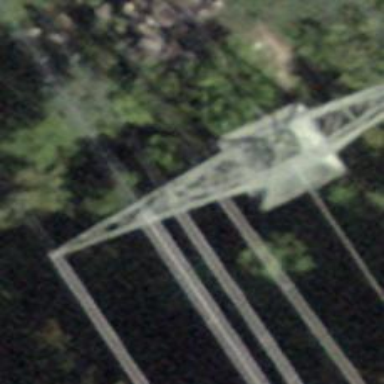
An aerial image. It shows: Power tower.